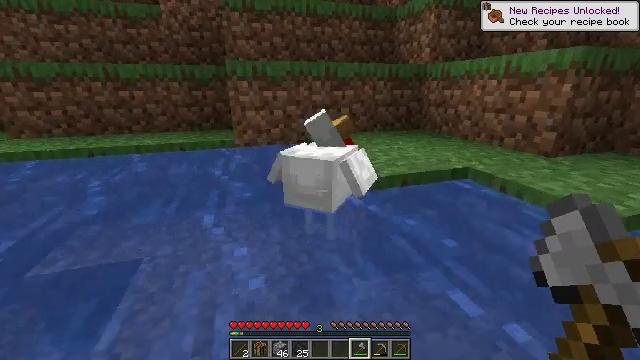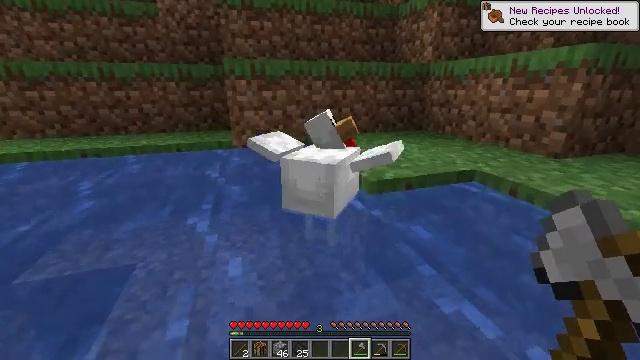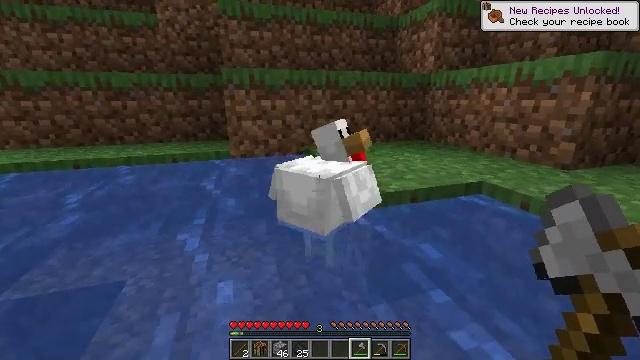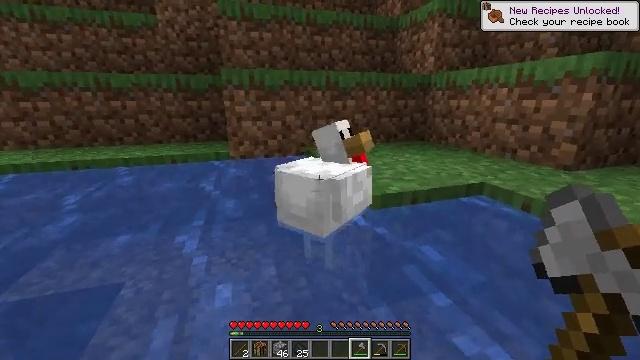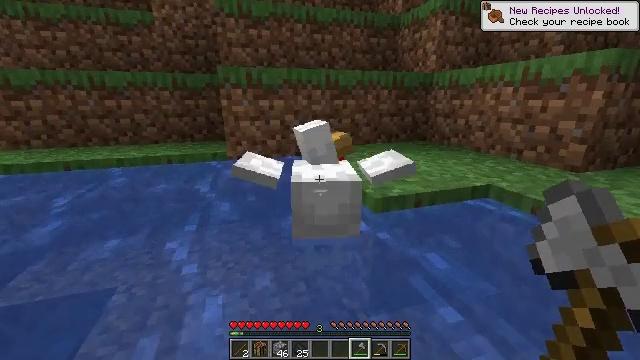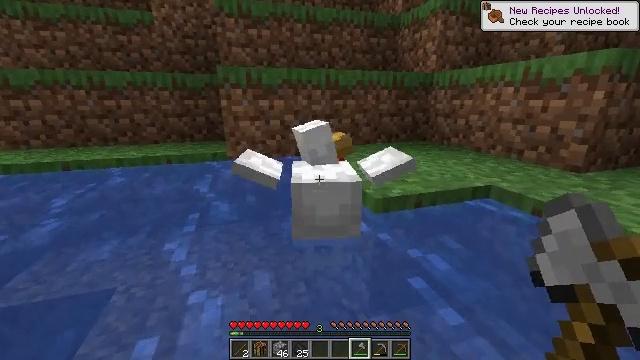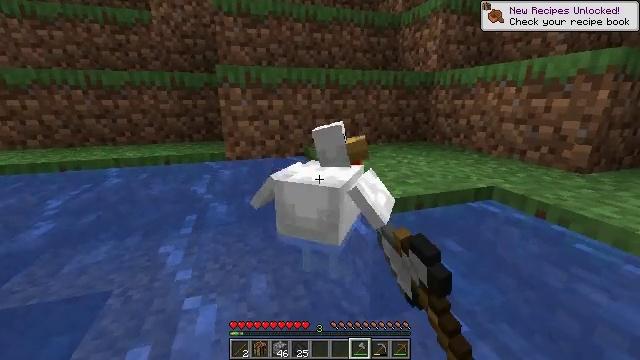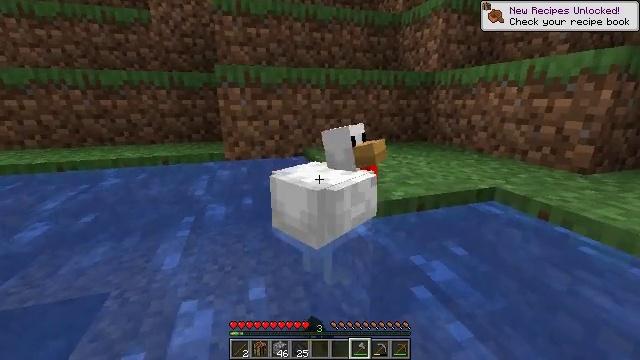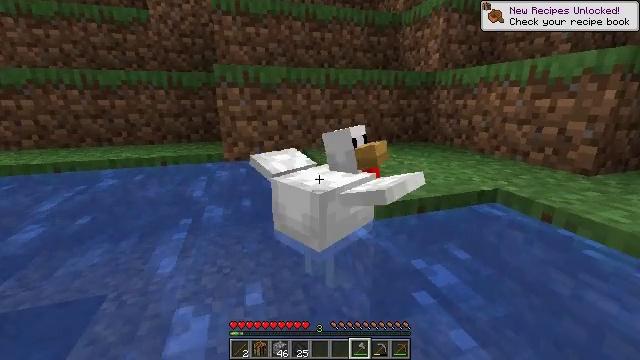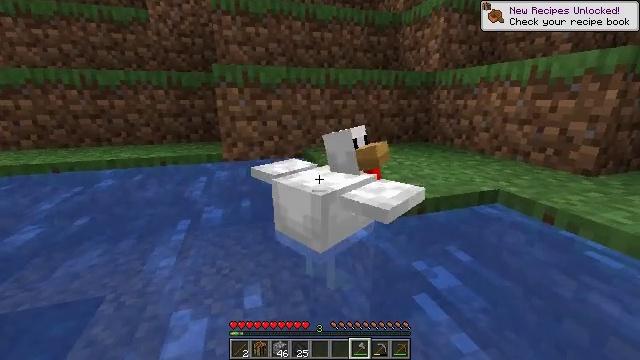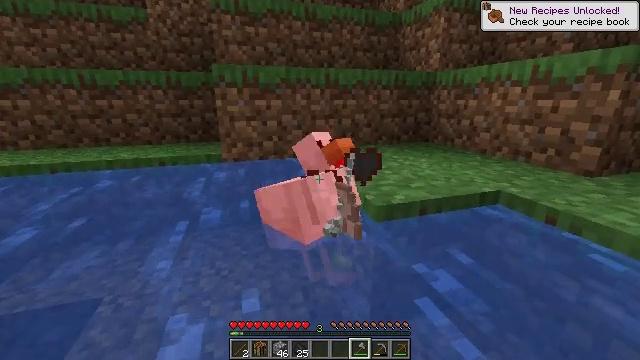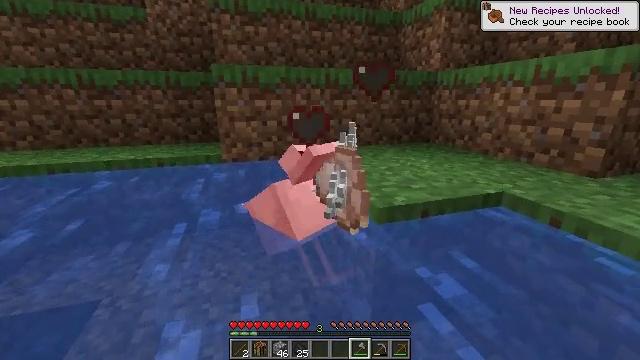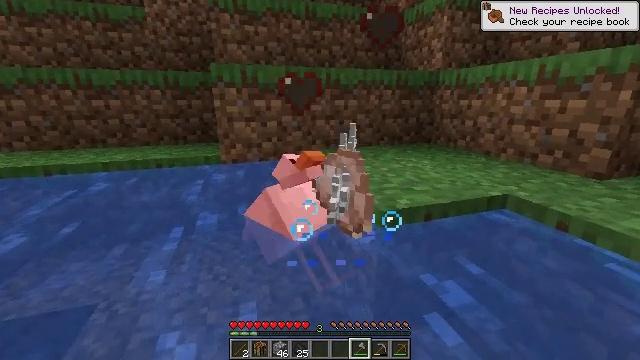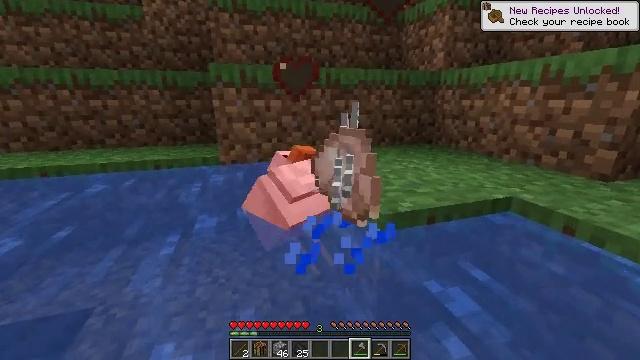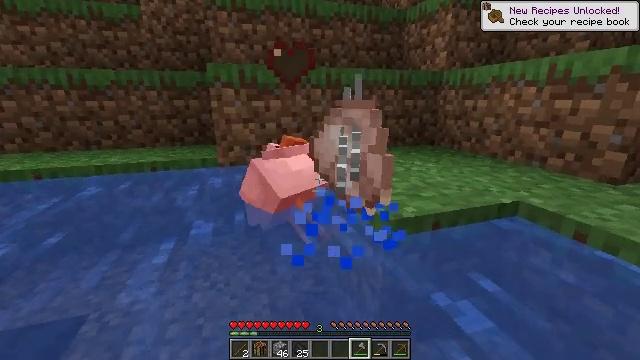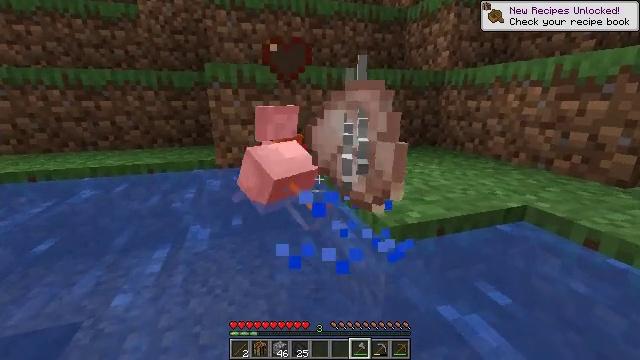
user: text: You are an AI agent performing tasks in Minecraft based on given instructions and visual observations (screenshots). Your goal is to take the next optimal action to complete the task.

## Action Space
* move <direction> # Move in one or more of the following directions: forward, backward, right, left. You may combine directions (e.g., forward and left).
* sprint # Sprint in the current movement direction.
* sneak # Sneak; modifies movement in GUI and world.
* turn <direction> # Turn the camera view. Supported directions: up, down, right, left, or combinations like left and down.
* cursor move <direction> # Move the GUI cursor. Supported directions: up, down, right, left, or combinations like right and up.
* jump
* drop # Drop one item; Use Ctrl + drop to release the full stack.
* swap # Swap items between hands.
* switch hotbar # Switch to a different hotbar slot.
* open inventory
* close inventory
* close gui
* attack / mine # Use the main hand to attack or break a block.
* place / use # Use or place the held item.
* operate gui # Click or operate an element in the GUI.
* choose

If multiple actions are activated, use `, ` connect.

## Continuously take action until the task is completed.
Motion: motion action
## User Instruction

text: Hunt a chicken.
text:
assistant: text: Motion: no_op
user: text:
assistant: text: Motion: turn up
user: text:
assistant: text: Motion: no_op
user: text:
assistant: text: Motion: no_op
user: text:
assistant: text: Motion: attack / mine
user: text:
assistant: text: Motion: attack / mine
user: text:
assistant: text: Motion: attack / mine
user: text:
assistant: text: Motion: no_op
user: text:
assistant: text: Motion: no_op
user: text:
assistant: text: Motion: no_op
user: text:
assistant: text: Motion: move forward
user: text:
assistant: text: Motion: move forward
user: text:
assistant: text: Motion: move forward
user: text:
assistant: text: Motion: move forward
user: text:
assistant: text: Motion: move forward
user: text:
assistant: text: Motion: move forward
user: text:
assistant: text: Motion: move forward
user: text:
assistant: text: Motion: move forward, turn right
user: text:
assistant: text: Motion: move forward and move left
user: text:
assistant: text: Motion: move forward and move left, turn right
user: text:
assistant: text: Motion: move forward and move left, turn right
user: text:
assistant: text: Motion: move forward and move left, turn right
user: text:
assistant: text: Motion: move forward and move left, turn right
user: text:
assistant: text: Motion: move forward, turn right and up
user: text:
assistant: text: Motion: move forward, turn right and up
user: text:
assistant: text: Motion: move forward, turn right and up, jump
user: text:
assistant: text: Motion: move forward, jump
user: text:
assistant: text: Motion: move forward, jump
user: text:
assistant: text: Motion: move forward, jump
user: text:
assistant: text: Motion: move forward, turn left, jump